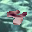
Label: 8